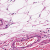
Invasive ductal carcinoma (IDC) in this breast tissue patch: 0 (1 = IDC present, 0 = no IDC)